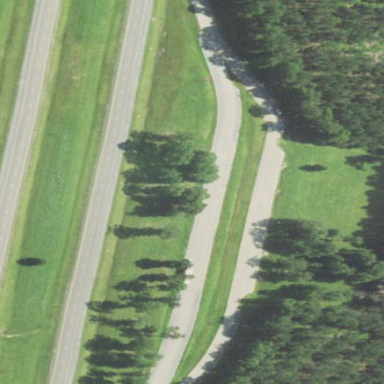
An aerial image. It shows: Rest area along the road.